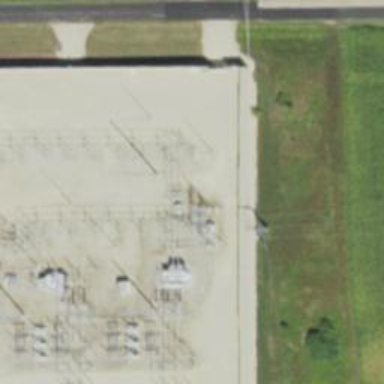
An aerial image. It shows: Switch for power supply.